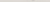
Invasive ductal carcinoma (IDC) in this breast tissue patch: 0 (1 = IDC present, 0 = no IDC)